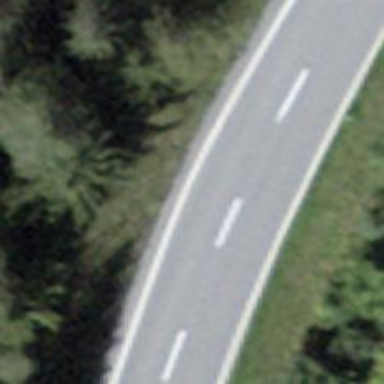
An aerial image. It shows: Secondary road with asphalt surface and no sidewalks.